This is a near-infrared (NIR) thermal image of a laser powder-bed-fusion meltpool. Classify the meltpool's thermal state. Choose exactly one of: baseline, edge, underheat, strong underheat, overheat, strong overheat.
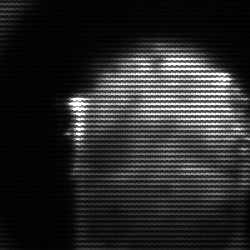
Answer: baseline